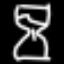
Label: hourglass